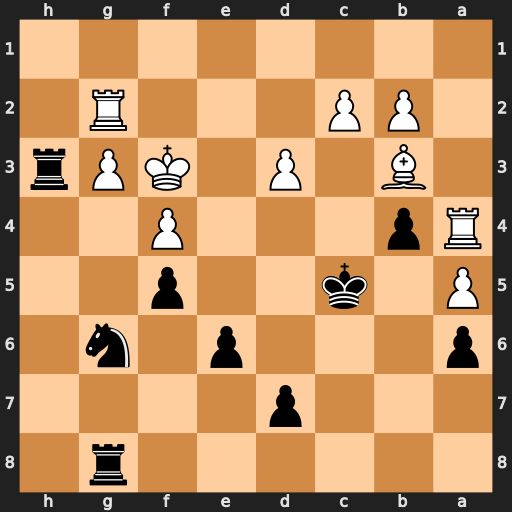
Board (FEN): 6r1/3p4/p3p1n1/P1k2p2/Rp3P2/1B1P1KPr/1PP3R1/8
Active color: b
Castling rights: -
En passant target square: -
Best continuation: Nh4+ Kf2 Nxg2